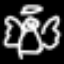
Label: angel